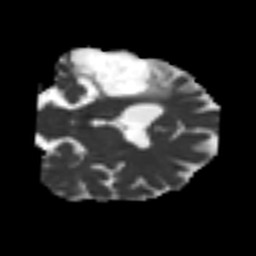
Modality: MD
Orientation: coronal
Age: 54
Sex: male
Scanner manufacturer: siemens
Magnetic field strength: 3 T
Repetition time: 5.561 s
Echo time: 0.0788 s